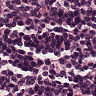
Metastatic tissue present: no